Question: I have the following entry in my 'composer.json'
'''
"autoload": {
...
"psr-0": {
"Latheesan": "app/"
}
...
},
'''
And my folder structure looks like this:

This is my class:
'''
<?php namespace Latheesan\Reporting;
abstract class AbstractReporting
{
// Force Extending class to define these methods
abstract protected function getReportingData();
// Common method to transform reporting data to CSV format
public function toCSV()
{
// CSV headers
$headers = [
'Content-type' => 'application/csv'
, 'Cache-Control' => 'must-revalidate, post-check=0, pre-check=0'
, 'Content-type' => 'text/csv'
, 'Content-Disposition' => 'attachment; filename='. __CLASS__ .'.csv'
, 'Expires' => '0'
, 'Pragma' => 'public'
];
// Load reporting data
$reporting_data = $this->getReportingData();
// Dynamically write csv
$callback = function() use ($reporting_data) {
$h = fopen('php://output', 'w');
foreach ($reporting_data as $row)
fputcsv($h, $row);
fclose($h);
};
// Return csv data
return Response::stream($callback, 200, $headers);
}
// Common method to transform reporting data to PDF format
// TODO
// Common method to transform reporting data to JSON format
// TODO
}
'''
and this is my class:
'''
<?php namespace Latheesan\Reporting;
class PackagingLevelsReport extends AbstractReporting {
// Class properties
protected $reporting_data = [];
// Class constructor
public function __construct($date_range) {
if ($date_range == 'today') {
$this->reporting_data = [
'sku' => 'box1',
'qty' => 10142
];
}
}
// Method for returning reporting data
protected function getReportingData()
{
return $this->reporting_data;
}
}
'''
to test this, I created the following entry in my 'routes.php'
'''
use Latheesan\Reporting;
Route::get('/test', function() {
return App::make('PackagingLevelsReport')->toCSV();
});
'''
When I visit my local dev site url (i.e. <URL> I get the following error:
## Class PackagingLevelsReport does not exist
I have already ran 'composer dump-auto' and yet my class is still not being picked up. Any ideas what might be wrong here?
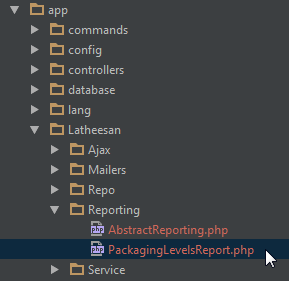
Answer: Instead of:
'''
App::make('PackagingLevelsReport')
'''
Try:
'''
App::make('Latheesan\Reporting\PackagingLevelsReport')
'''
In your version, 'App::make' is looking for the class 'PackagingLevelsReport' in the global namespace, which isn't where it is located.
In response to your follow-up, one solution is to create a <URL> that will be able to provide the parameters to the constructor:
'''
use Illuminate\Support\ServiceProvider;
class FooServiceProvider extends ServiceProvider {
public function register()
{
$foo = 'foo';
$this->app->bind('foo', function() use($foo)
{
return new Foo($foo);
});
}
}
'''
Alternatively, if you want to be able to specify the parameter from within the context from which the 'App::make' call is being made, just provide a second array parameter:
'''
App::make('Latheesan\Reporting\PackagingLevelsReport', ['param1', 'param2'])
'''
I think that the second option is what you're looking for.